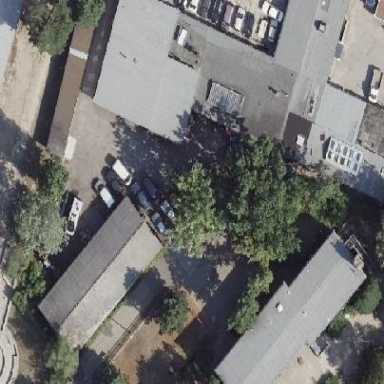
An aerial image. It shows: Kindergarten building.